Interaction volume radius: 10 \u00c5
Interaction volume height: 15 \u00c5
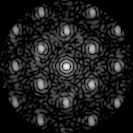
Disorder parameter: 0.284